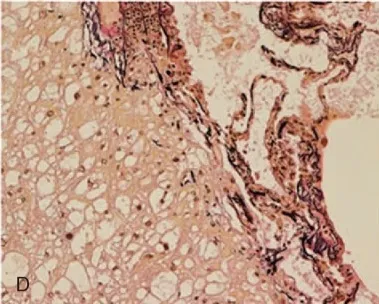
(D) The tumor shows minimal destruction of the alveolar structure (elastic Van-Gieson staining).
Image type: pathology (van_gieson)